Question: I'm having trouble using contentEditable in FireFox 3. I have a problem where the cursor will appear above or only partially in the div after I click in it (until I start typing at which time it behaves correctly). Any ideas on how I can stop this from happening?
HTML:

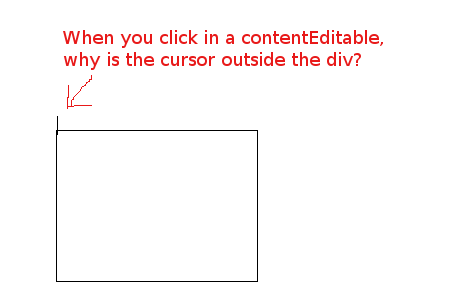
Answer: I waited and used the content editable only in Firefox 4 and higher. I filed this and a few other bugs which the Mozilla team has fixed for FF 4.